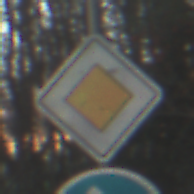
Verkehrszeichen: Vorfahrtsstrasse
Zusatzzeichen unten: VorgeschriebeneFahrtrichtungGeradeausOderRechts
Umgebung: Outdoor, Nature
Tageszeit: SunriseSunset
Wetter: Clear
Licht: Natural
Jahreszeit: Winter
Kontrast: LowContrast